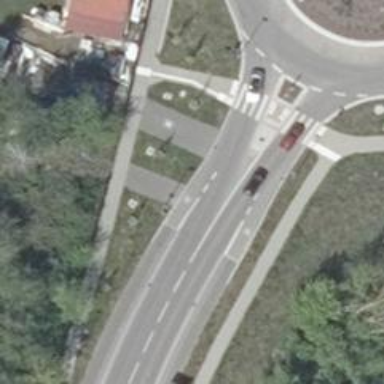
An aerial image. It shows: Asphalt secondary road with designated cycle track alongside.